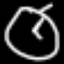
Label: clock